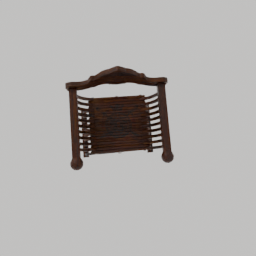
Label: furniture